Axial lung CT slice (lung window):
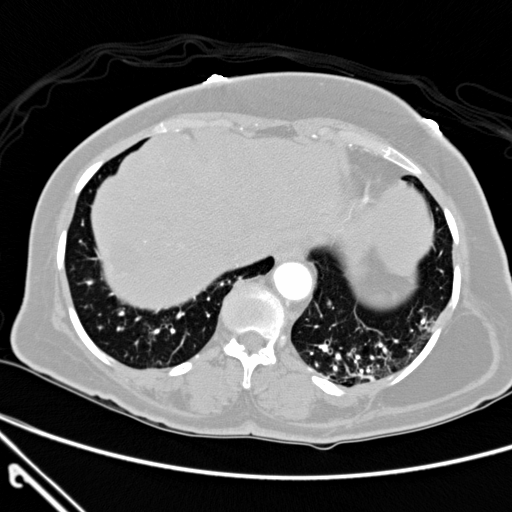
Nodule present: no